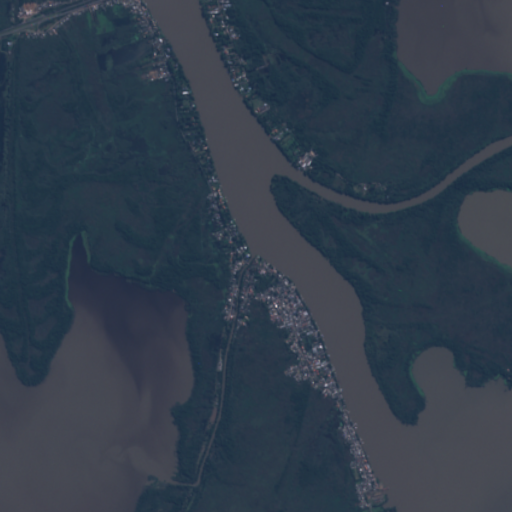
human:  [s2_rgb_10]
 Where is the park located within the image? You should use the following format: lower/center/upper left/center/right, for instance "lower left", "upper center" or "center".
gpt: The park is located in the lower center of the image.
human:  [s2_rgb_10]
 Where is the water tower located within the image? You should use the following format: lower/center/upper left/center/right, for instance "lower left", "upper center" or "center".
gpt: The water tower is located in the center of the image.
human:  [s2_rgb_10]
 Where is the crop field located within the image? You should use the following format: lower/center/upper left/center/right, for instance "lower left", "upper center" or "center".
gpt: There is no crop field in the image.